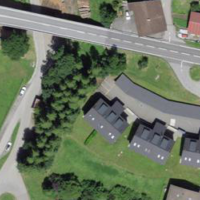
EUNIS habitat code: 55
Species observed at this site:
Corylus avellana